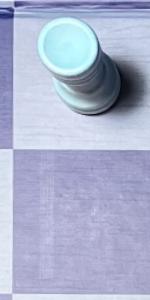
Label: Empty